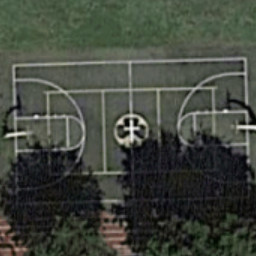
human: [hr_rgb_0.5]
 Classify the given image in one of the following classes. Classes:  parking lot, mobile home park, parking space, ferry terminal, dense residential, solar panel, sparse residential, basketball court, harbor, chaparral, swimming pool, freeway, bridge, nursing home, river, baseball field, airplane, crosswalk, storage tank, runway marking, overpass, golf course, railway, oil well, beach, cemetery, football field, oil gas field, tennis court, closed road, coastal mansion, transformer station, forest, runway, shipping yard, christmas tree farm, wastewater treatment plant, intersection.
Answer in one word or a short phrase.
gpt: basketball court